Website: home-depot
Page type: billing-address
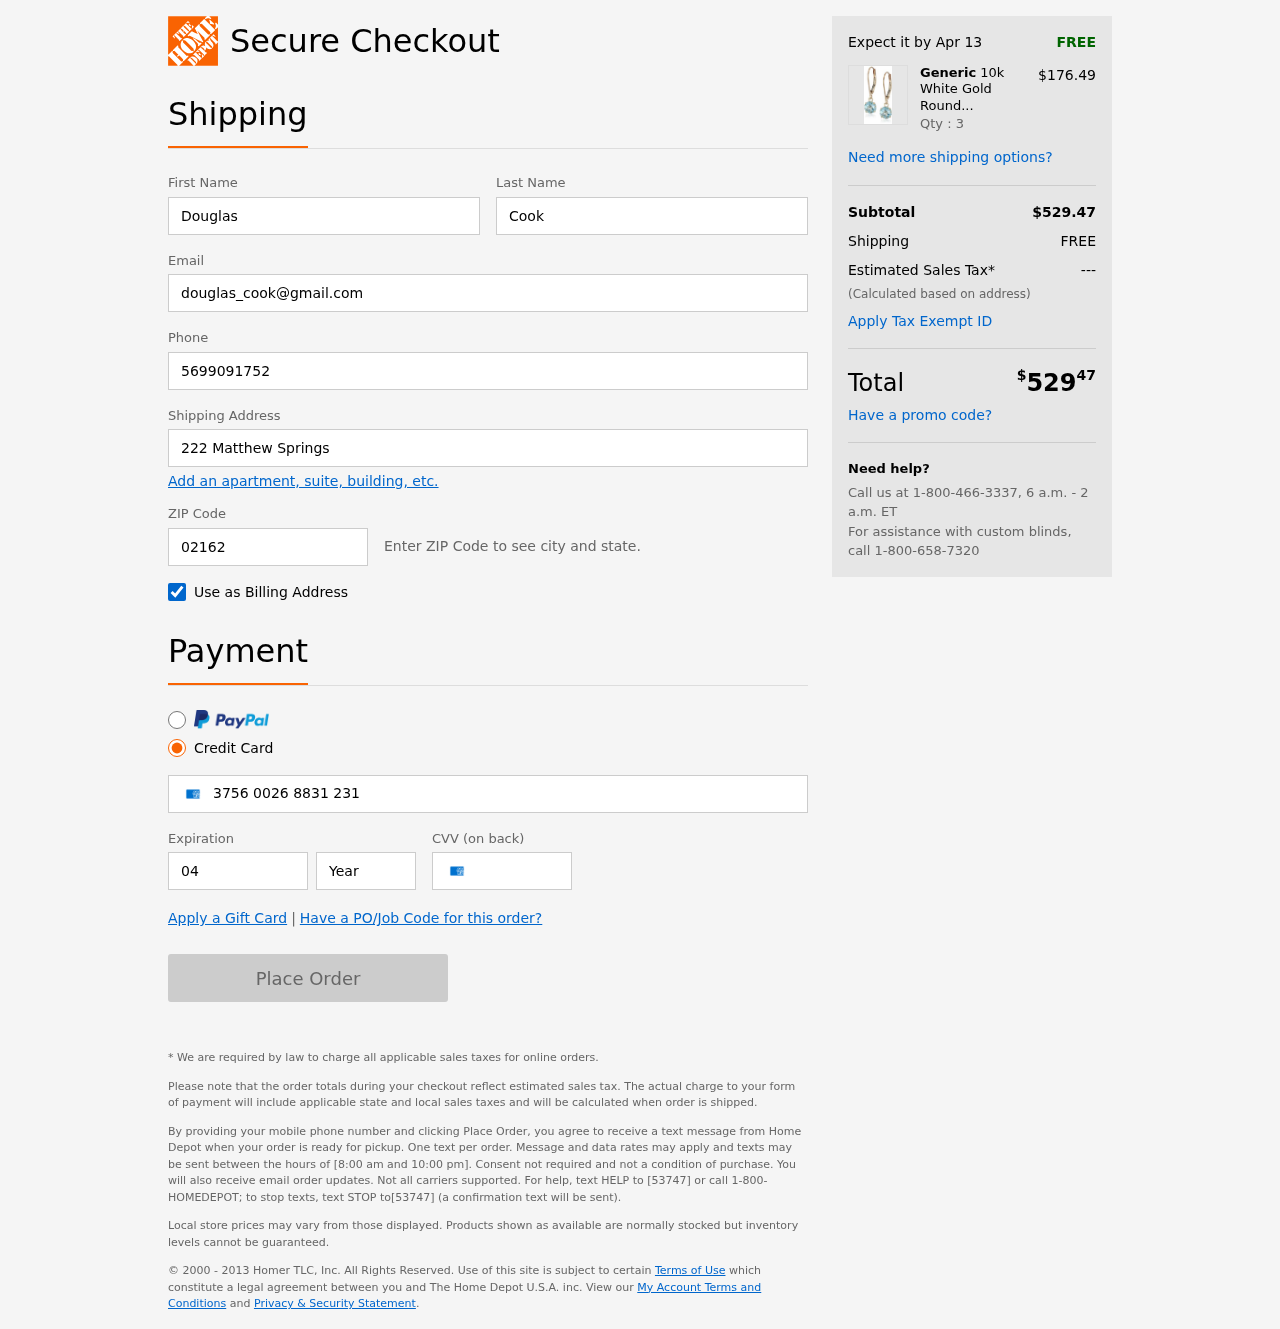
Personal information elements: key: PII_FIRSTNAME
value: Douglas
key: PII_LASTNAME
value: Cook
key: PII_EMAIL
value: douglas_cook@gmail.com
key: PII_PHONE
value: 5699091752
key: PII_STREET
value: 222 Matthew Springs
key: PII_POSTCODE
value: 02162
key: PII_CARD_NUMBER
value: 3756 0026 8831 231
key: PII_CARD_EXPIRY_MONTH
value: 04
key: PII_CARD_CVV
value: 7022
Product elements: key: PRODUCT1_BRAND
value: Generic
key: PRODUCT1_NAME
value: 10k White Gold Round Checkerboard Cut Aquamarine Leverback Earrings (6mm)
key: PRODUCT1_PRICE
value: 176.49
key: PRODUCT1_QUANTITY
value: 3
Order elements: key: ORDER_DELIVERY_DATE
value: Apr 13
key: ORDER_SUBTOTAL
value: $529.47
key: ORDER_SHIPPING_COST
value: FREE
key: ORDER_TAX
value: ---
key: ORDER_TOTAL2
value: $52947